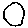
Label: moon